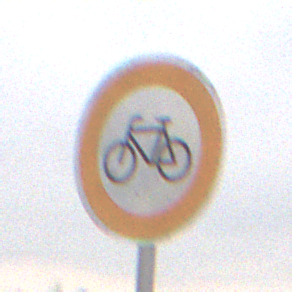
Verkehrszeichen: VerbotRadverkehr
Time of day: Midday
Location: Outdoor (RoadRail)
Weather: Overcast
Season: NotSpecified
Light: Natural